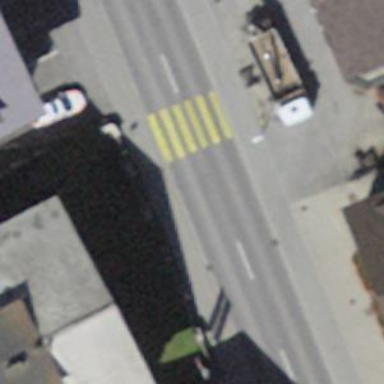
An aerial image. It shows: Uncontrolled crossing on the road.